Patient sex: M
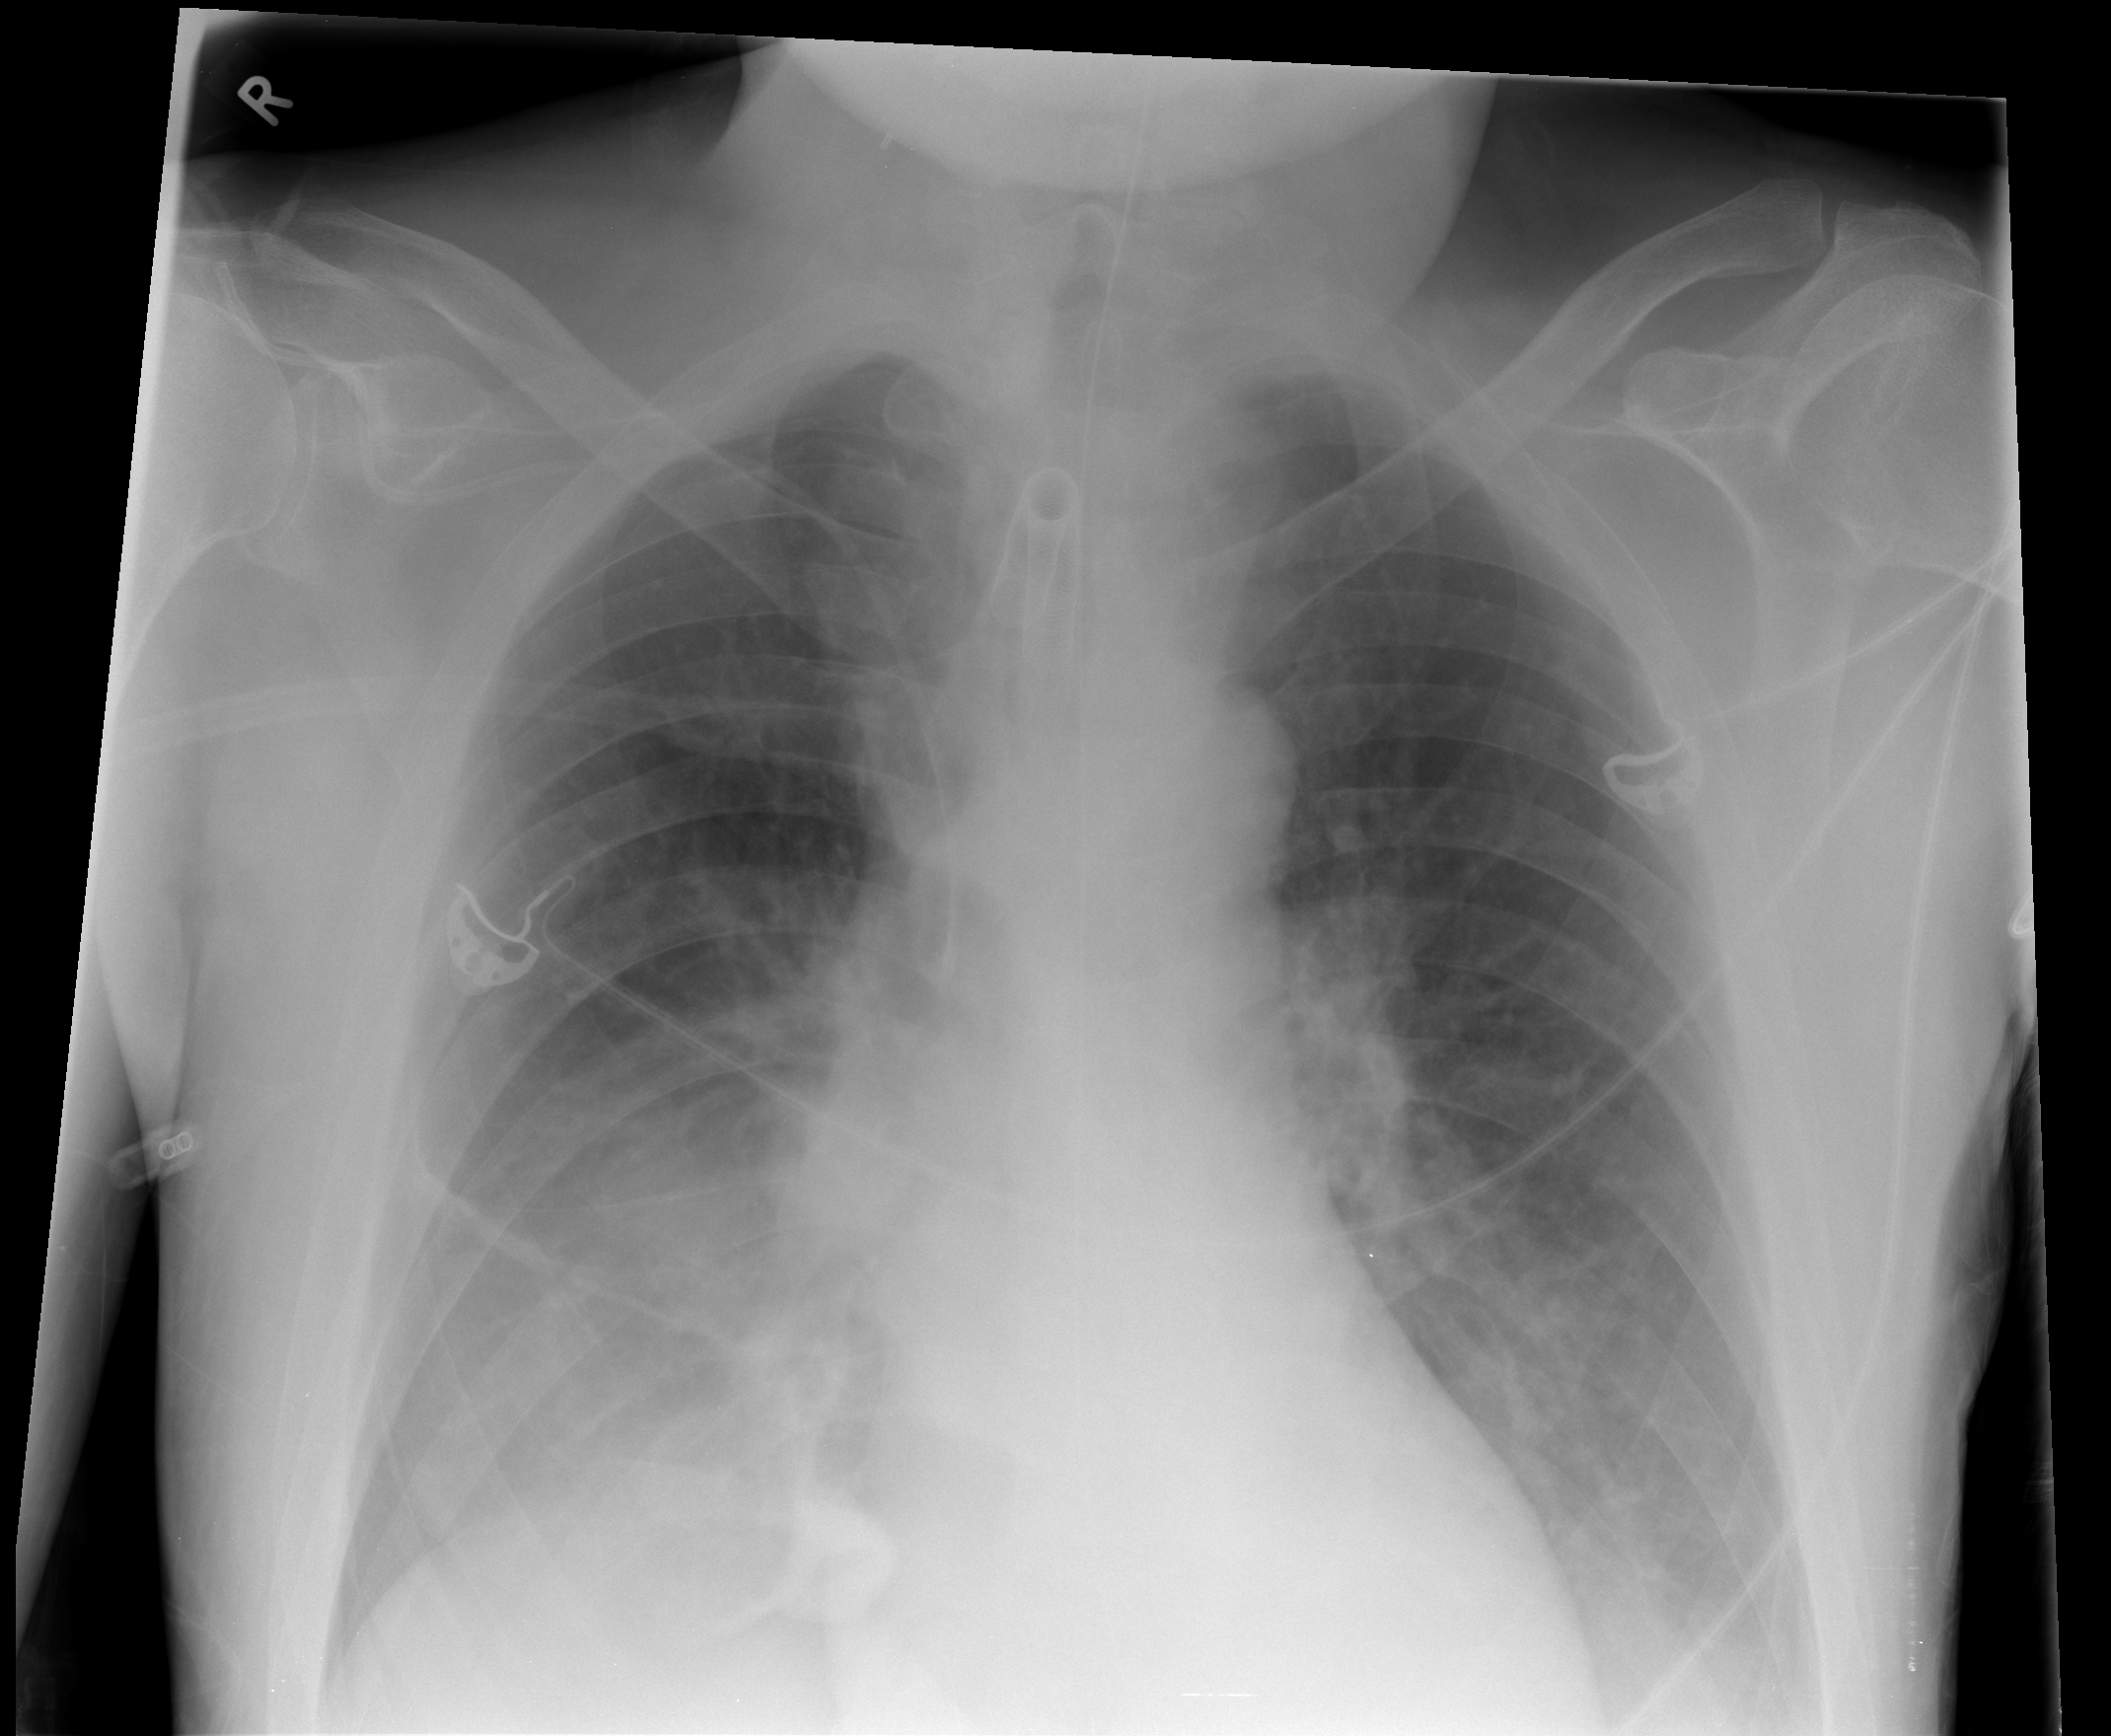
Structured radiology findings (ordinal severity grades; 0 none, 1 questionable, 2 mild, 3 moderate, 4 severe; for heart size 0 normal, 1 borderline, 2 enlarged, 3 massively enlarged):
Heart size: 0
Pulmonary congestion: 1
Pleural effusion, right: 0
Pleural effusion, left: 1
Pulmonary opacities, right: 0
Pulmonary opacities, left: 0
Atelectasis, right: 2
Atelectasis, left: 0